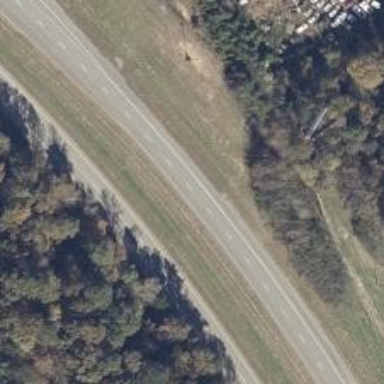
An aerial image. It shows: Primary highway with asphalt surface. It is dual carriageway.